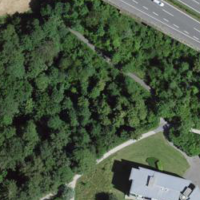
EUNIS habitat code: 57
Species observed at this site:
Dactylis glomerata
Prunus padus